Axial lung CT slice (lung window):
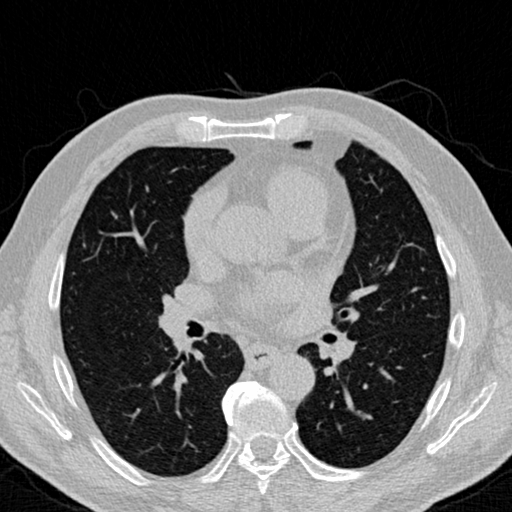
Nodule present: no